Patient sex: M
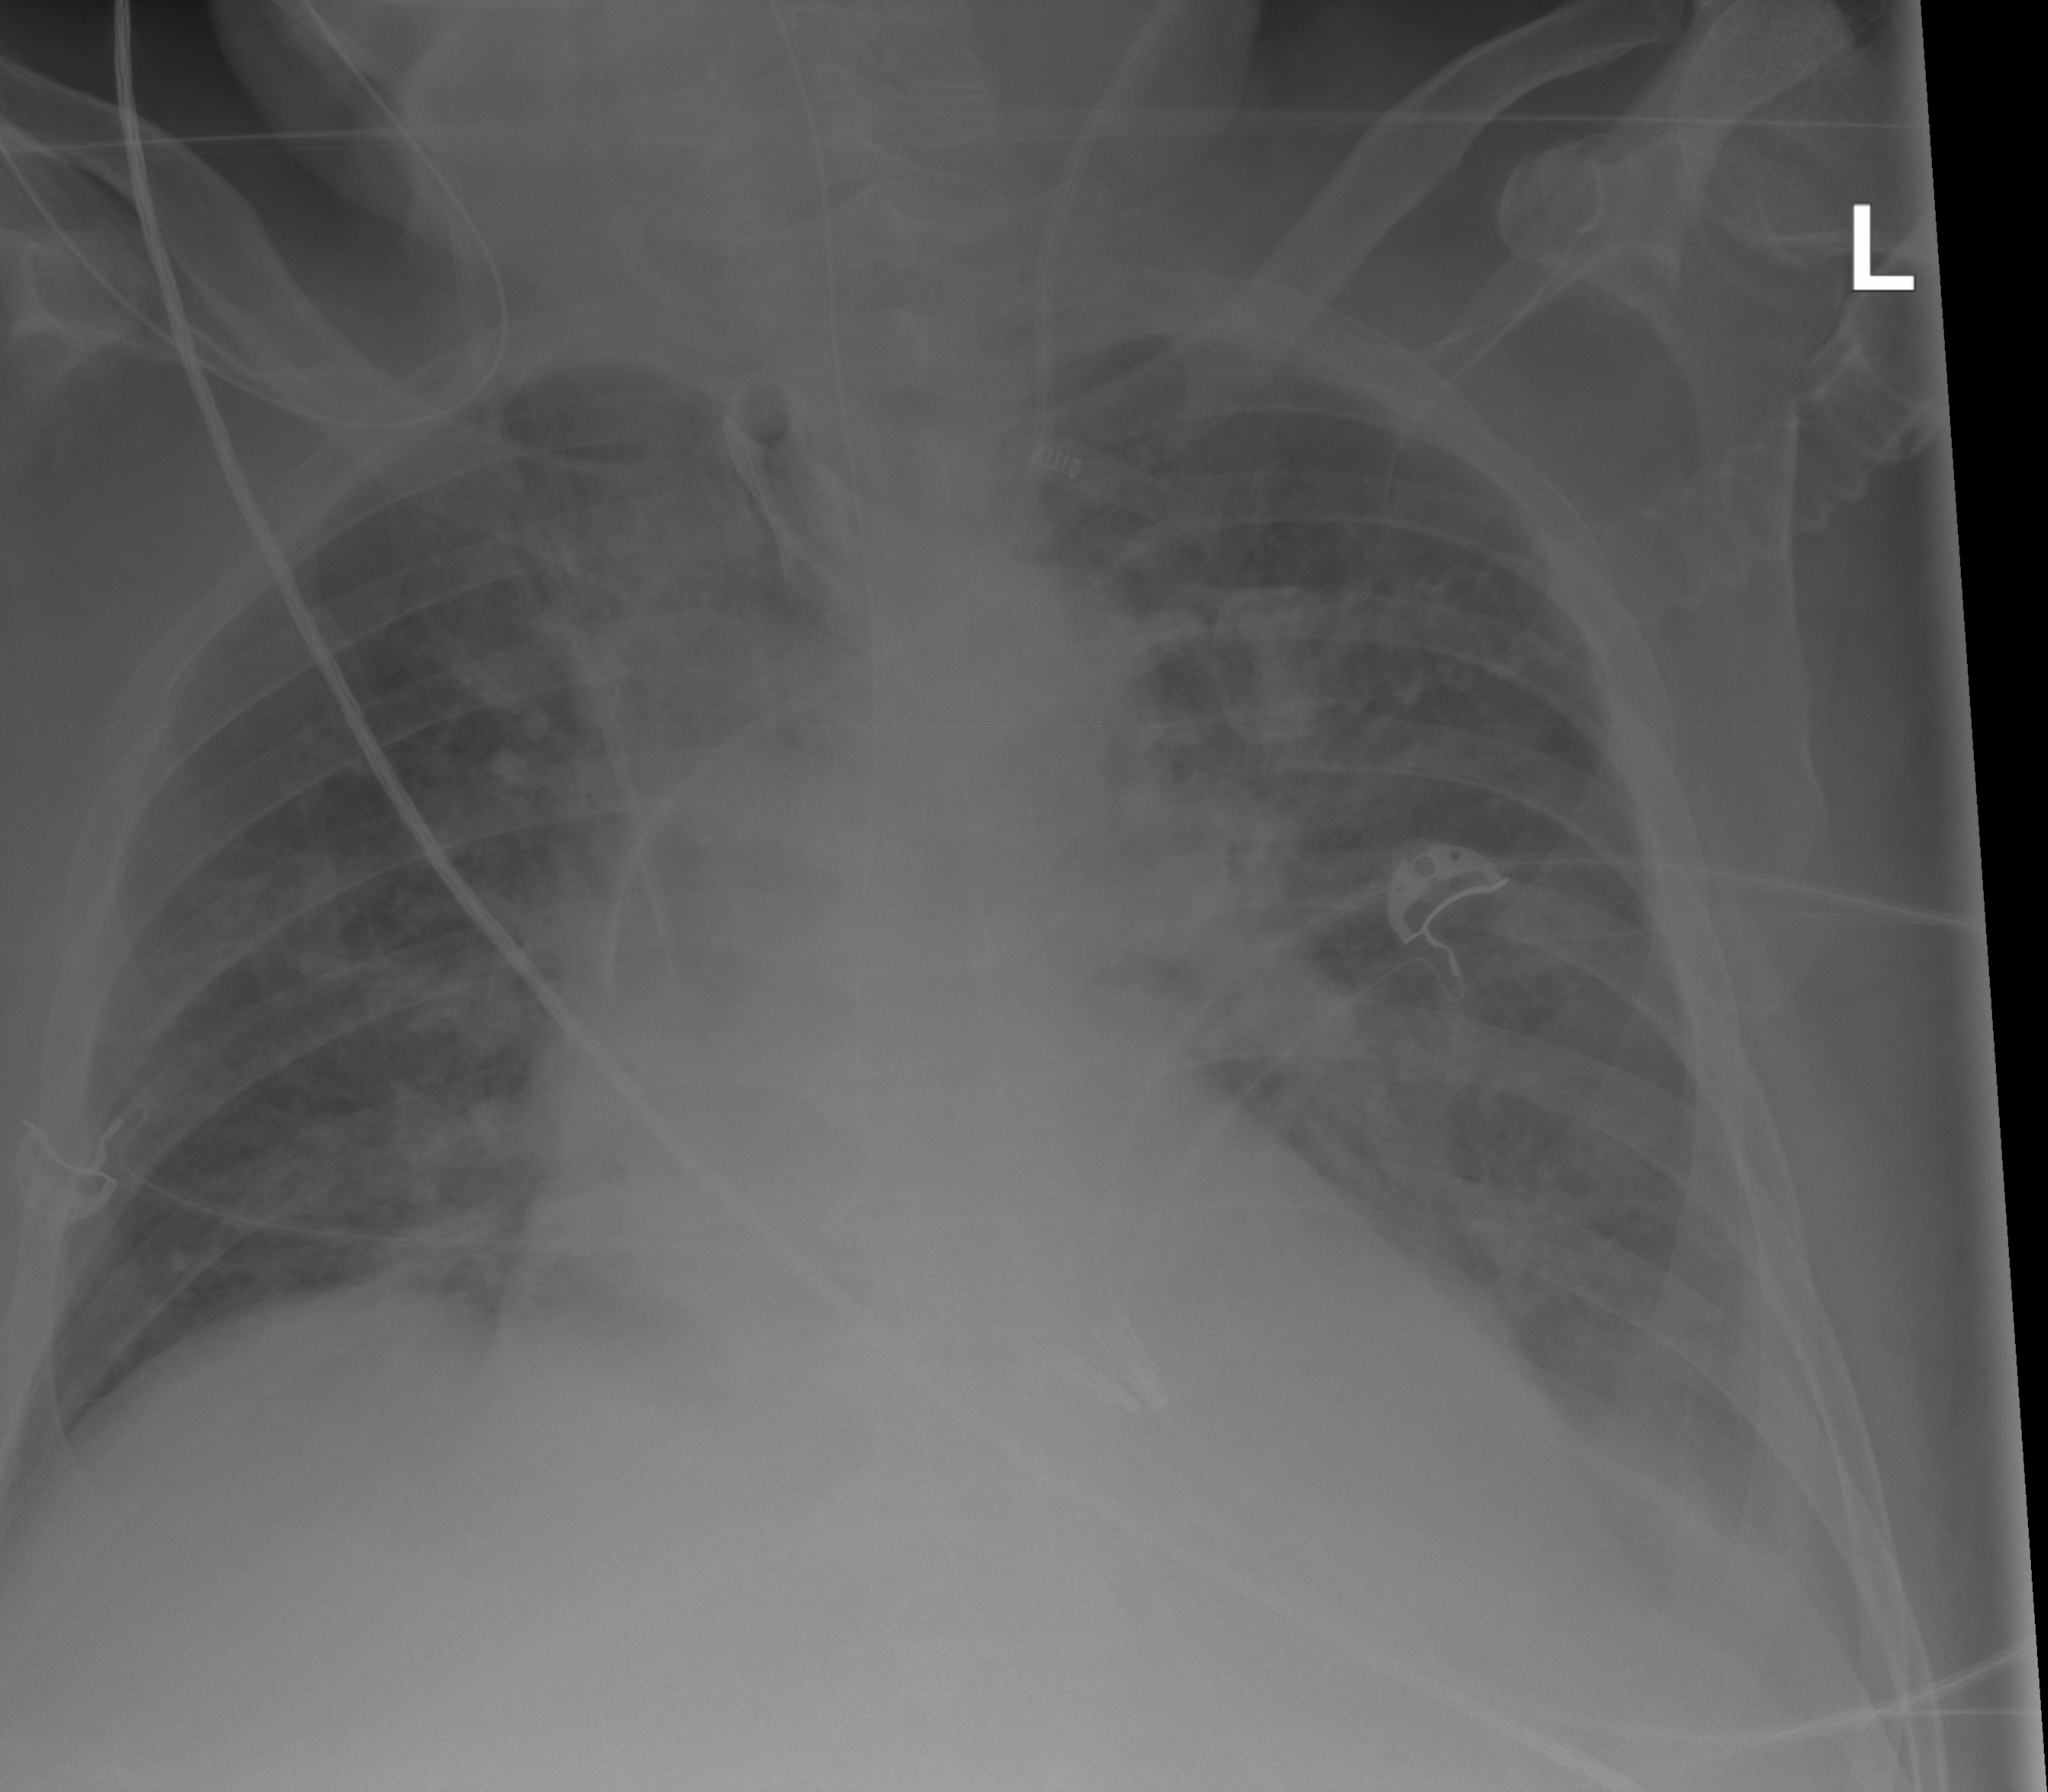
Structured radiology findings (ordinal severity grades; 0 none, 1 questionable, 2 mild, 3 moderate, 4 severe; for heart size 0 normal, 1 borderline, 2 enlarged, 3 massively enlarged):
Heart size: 1
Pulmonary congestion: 3
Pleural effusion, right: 2
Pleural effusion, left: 2
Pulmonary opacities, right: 0
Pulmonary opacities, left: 0
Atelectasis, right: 2
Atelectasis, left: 2